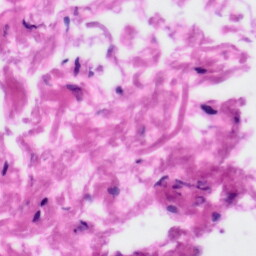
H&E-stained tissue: Tonsil